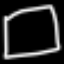
Label: square